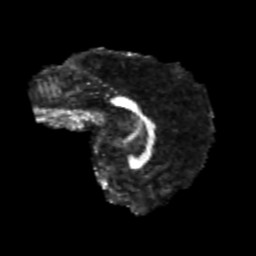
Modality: FA
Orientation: sagittal
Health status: healthy
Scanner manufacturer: philips
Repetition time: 7.388 s
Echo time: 0.08599 s